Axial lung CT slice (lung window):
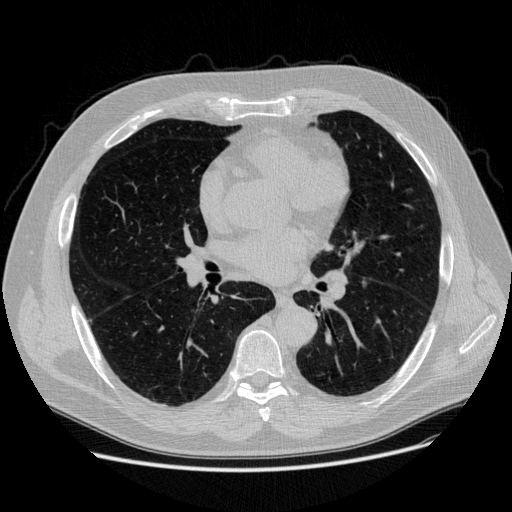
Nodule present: no